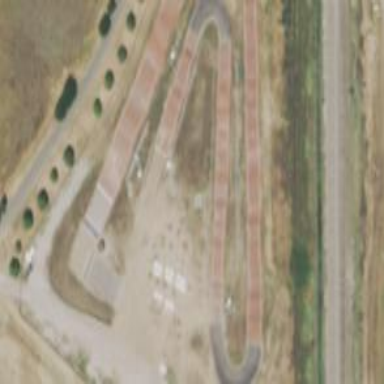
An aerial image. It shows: BMX track designated as leisure land for sports activities.